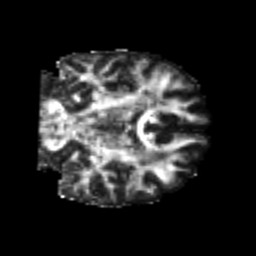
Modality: FA
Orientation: coronal
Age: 22
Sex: female
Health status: healthy
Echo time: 0.074 s